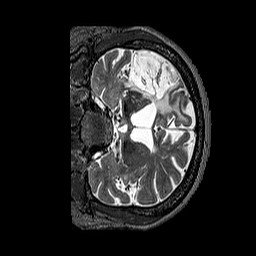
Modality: T2w
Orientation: coronal
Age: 76
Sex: female
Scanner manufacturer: siemens
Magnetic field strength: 3 T
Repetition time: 3.2 s
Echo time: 0.567 s